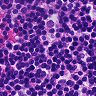
Metastatic tissue present: no